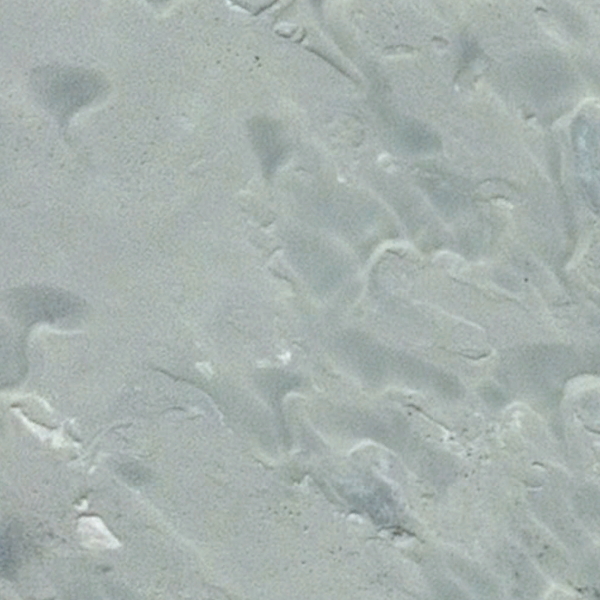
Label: Desert